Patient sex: M
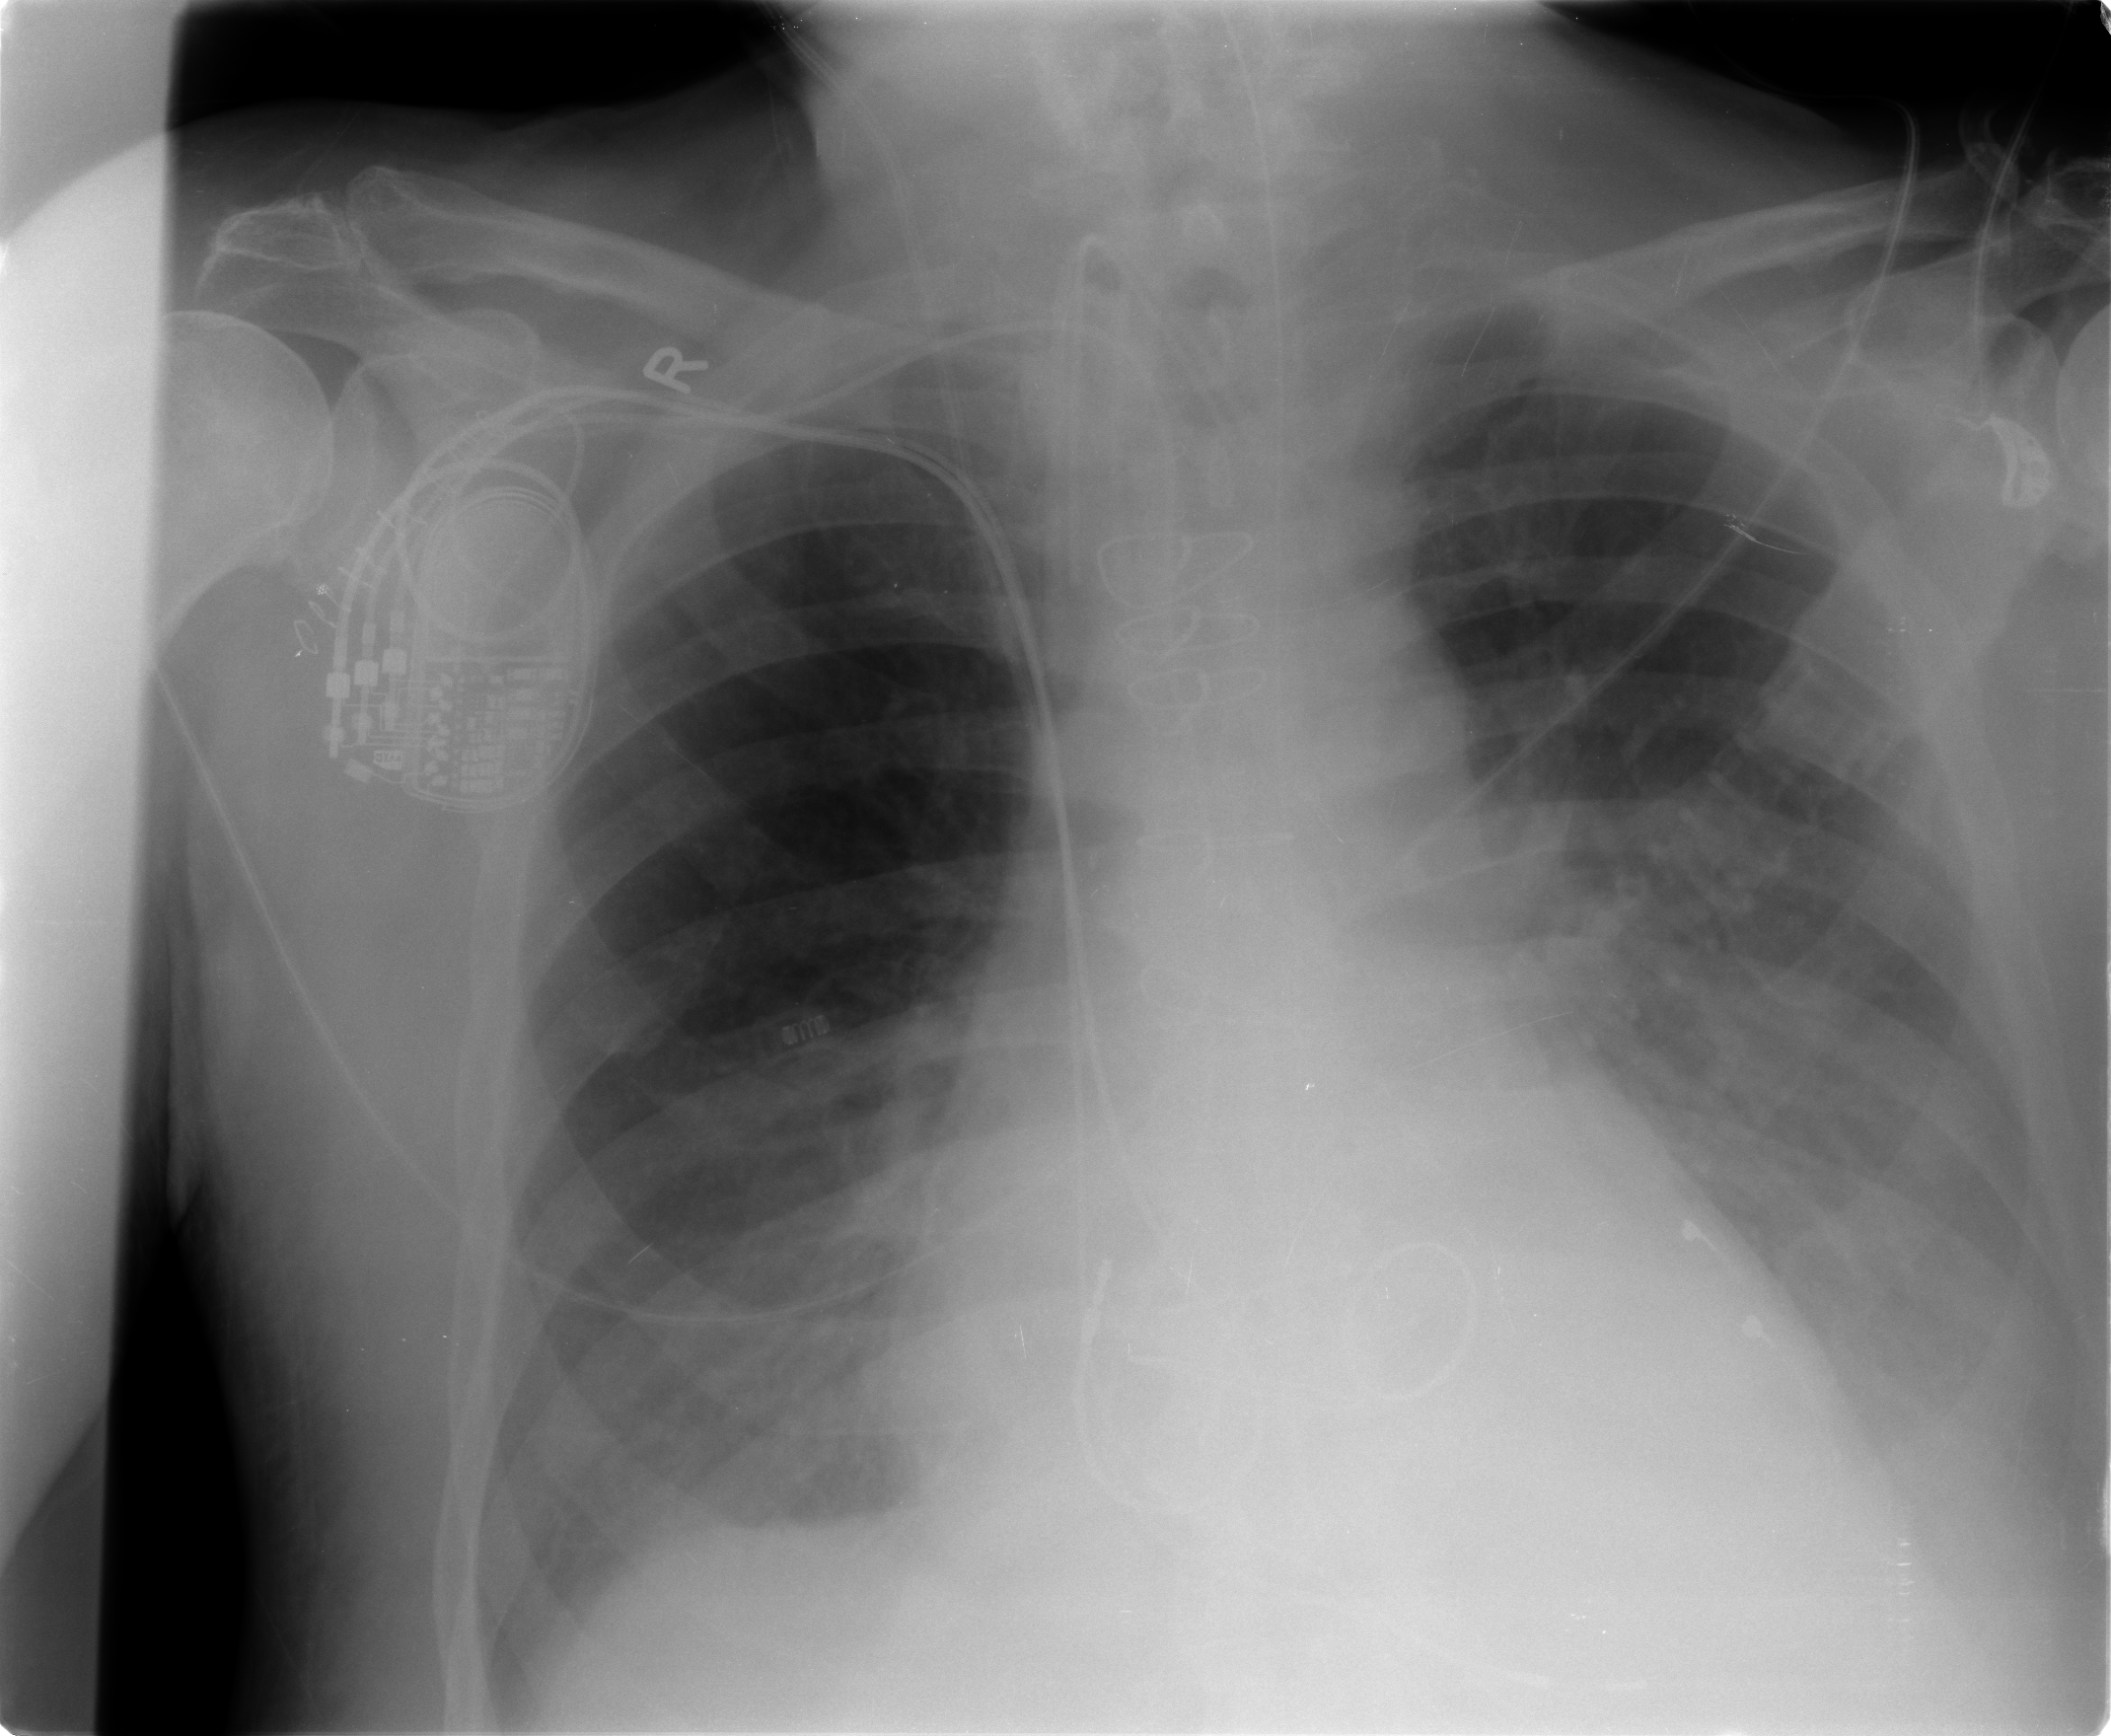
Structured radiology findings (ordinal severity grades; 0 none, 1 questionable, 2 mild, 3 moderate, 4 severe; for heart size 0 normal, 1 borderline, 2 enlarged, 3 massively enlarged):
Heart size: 2
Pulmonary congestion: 2
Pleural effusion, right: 2
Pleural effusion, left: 3
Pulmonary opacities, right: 1
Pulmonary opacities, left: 1
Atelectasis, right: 2
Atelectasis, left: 2